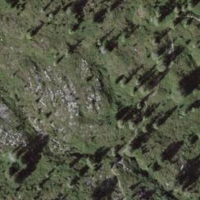
EUNIS habitat code: 26
Species observed at this site:
Vaccinium uliginosum